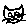
Label: cat